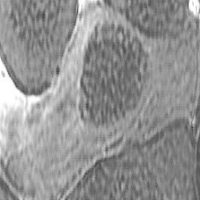
Label: prophase